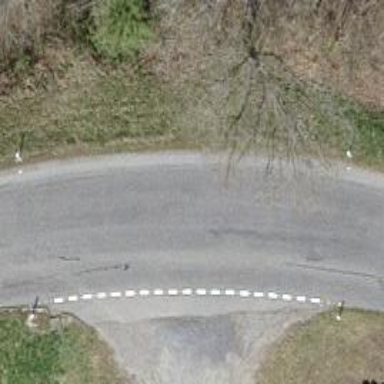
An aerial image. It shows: Tertiary road.